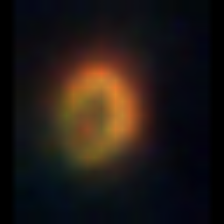
Taxon: NanoPlankton
Group: Other